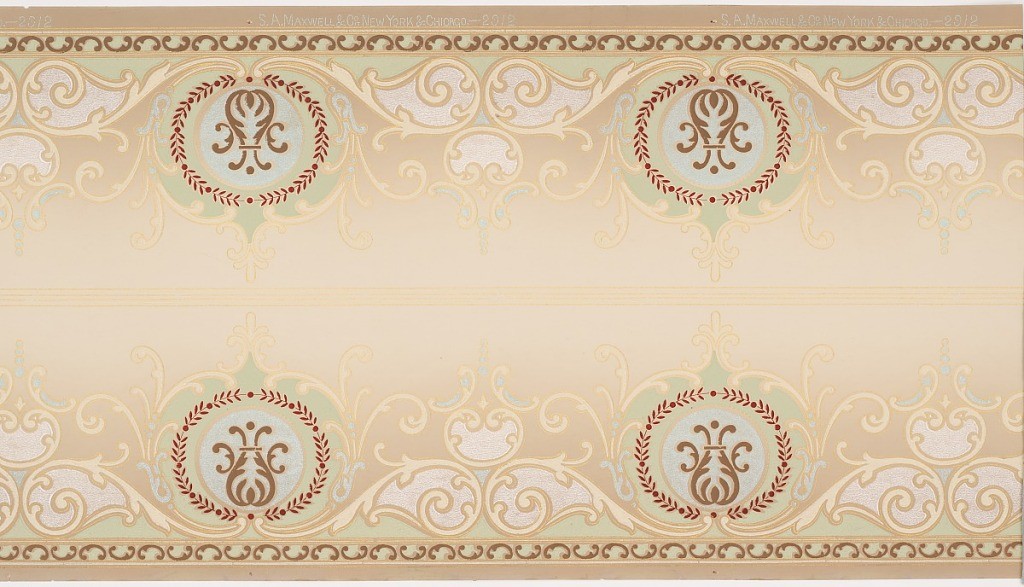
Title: Frieze
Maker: Maxwell & Co., S.A., Chicago, Illinois, USA
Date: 1905–1915
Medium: Machine-printed paper, liquid mica
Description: Rounded scrolled medallions containing anthemions. Printed in green, cream, turquoise blue, on gradient cream and beige ground. Two borders printed across the width.